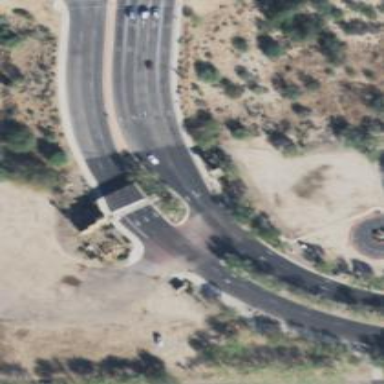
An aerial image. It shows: Service road.